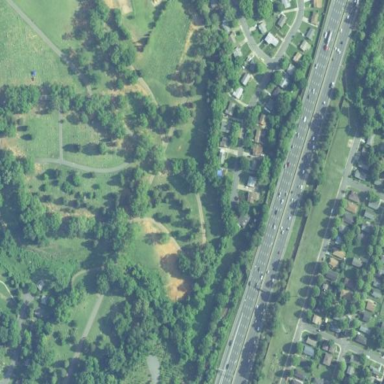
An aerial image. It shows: Cemetery.